Question: My project structure:

hello.jsp:
'''
<%@taglib prefix="c" uri="http://java.sun.com/jsp/jstl/core"%>
<html>
<head>
<title>Title</title>
<meta charset="utf-8">
<link href="<c:url value="/resources/myStyle.css" />" rel="stylesheet">
</head>
<body>
<h1>Text</h1>
<p>Text.</p>
</body>
</html>
'''
myStyle.css:
'''
body {
font-family: Arial, Verdana, sans-serif;
font-size: 11pt;
background-color: #f0f0f0;
color: #333;
}
h1 {
color: #a52a2a;
font-size: 24pt;
font-family: Georgia, Times, serif;
font-weight: normal;
}
p {
text-align: justify;
margin-left: 60px;
margin-right: 10px;
border-left: 1px solid #999;
border-bottom: 1px solid #999;
padding-left: 10px;
padding-bottom: 10px;
}
'''
Could someone please explain me why css doesn't work?
I use Intellij IDEA as IDE and Tomcat.
This works though:
'''
<style>
<%@include file="/resources/myStyle.css" %>
</style>
'''
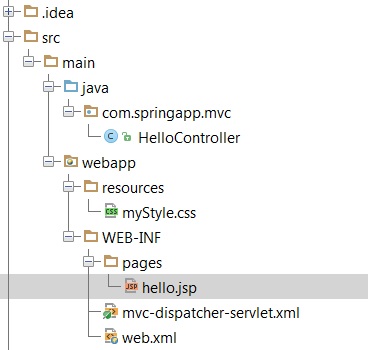
Answer: Simply try with any one. All these are with respect to 'webapp' folder.
'''
<link rel="stylesheet" type="text/css" href="/resources/myStyle.css" >
'''
OR
'''
<link rel="stylesheet" type="text/css"
href="<%=application.getContextPath() %>/resources/myStyle.css" >
'''
OR
'''
<jsp:directive.include file="/resources/myStyle.css" />
'''
---
The filename in the include directive is actually a . If you just specify a filename with no associated path, the JSP compiler assumes that the file is in the same directory as your JSP.
The include directive is used to includes a file during the . This directive tells the container to merge the content of other external files with the current JSP during the translation phase. You may code include directives anywhere in your JSP page.